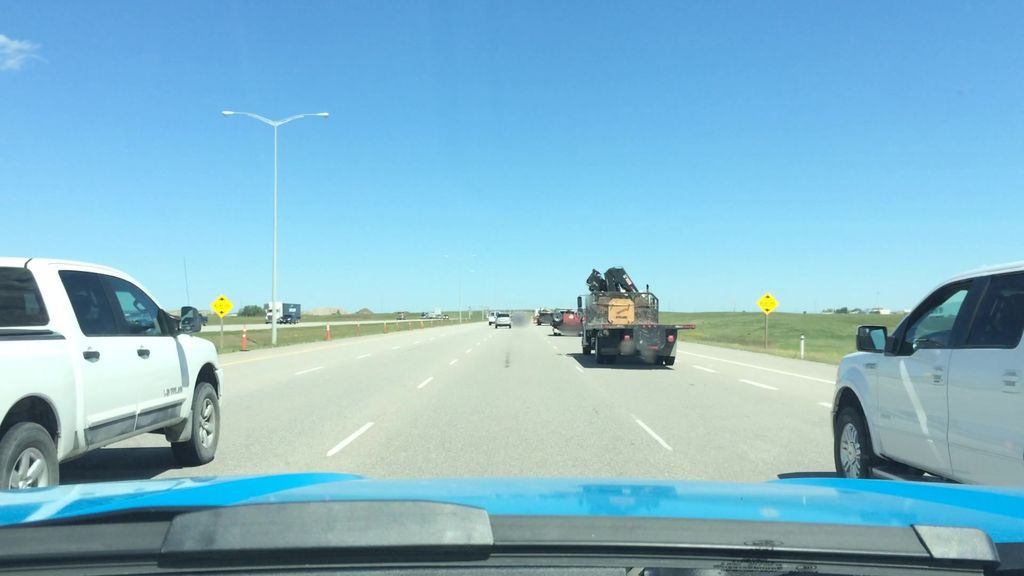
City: calgary